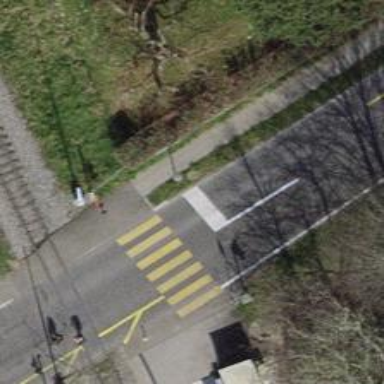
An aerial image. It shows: Uncontrolled footway crossing with markings.